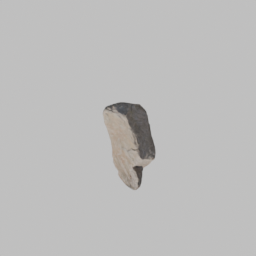
Label: nature